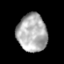
Tissue: prostate
Cell type: T cells
Senescence score: 0.3394
Nuclear area (px): 1101
Mean DAPI intensity: 174.896